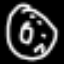
Label: donut